Field crop: tomato
Growth stage: 2
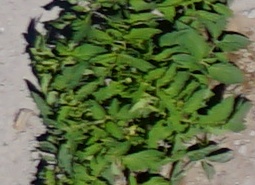
Species: tomato